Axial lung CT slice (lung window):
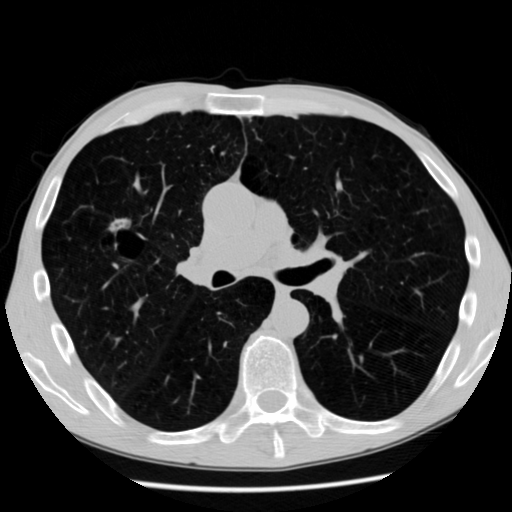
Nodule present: yes
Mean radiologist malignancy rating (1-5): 3.8